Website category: university
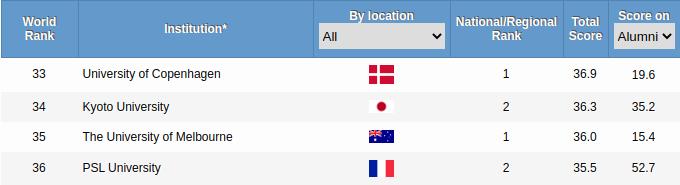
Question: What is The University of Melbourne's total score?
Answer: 36.0

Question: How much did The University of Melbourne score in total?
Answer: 36.0

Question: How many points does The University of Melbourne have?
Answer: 36.0

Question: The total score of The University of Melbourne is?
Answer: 36.0

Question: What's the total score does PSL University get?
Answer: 35.5

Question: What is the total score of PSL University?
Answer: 35.5

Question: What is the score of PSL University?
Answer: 35.5

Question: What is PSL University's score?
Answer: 35.5

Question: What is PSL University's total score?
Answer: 35.5

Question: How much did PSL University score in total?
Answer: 35.5

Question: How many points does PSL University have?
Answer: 35.5

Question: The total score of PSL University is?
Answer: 35.5

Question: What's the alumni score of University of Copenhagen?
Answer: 19.6

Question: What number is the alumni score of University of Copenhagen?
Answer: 19.6

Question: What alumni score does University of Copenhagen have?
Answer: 19.6

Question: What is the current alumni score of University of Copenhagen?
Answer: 19.6

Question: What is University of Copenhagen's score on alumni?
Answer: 19.6

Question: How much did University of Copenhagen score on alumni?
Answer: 19.6

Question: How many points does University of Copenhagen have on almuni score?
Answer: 19.6

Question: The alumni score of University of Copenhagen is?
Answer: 19.6

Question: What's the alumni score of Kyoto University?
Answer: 35.2

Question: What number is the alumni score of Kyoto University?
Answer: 35.2

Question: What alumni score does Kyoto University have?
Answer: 35.2

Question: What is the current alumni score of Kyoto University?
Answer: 35.2

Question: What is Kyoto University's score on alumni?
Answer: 35.2

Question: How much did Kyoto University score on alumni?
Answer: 35.2

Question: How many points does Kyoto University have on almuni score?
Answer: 35.2

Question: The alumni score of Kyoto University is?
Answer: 35.2

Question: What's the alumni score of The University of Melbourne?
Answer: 15.4

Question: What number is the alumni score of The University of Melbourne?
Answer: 15.4

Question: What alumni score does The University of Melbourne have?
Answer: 15.4

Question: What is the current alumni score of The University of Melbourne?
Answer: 15.4

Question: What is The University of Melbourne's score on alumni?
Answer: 15.4

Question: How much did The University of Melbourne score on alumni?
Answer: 15.4

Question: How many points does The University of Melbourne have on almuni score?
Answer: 15.4

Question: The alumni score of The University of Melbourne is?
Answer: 15.4

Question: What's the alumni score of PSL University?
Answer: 52.7

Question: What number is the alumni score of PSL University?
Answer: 52.7

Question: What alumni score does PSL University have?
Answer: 52.7

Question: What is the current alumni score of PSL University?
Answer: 52.7

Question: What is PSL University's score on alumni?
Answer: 52.7

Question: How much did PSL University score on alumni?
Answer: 52.7

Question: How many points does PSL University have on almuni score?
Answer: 52.7

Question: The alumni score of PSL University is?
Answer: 52.7

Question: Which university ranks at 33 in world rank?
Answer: University of Copenhagen

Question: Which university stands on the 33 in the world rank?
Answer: University of Copenhagen

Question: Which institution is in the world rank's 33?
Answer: University of Copenhagen

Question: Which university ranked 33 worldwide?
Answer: University of Copenhagen

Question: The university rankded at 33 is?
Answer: University of Copenhagen

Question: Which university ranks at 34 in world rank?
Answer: Kyoto University

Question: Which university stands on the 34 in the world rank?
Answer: Kyoto University

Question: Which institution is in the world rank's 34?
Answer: Kyoto University

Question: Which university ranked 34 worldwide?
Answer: Kyoto University

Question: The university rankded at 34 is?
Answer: Kyoto University

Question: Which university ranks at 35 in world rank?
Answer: The University of Melbourne

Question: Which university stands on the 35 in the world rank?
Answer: The University of Melbourne

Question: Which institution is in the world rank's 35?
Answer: The University of Melbourne

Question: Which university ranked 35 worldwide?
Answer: The University of Melbourne

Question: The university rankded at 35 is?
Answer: The University of Melbourne

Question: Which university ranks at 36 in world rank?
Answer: PSL University

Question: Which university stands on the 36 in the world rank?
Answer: PSL University

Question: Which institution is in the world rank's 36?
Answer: PSL University

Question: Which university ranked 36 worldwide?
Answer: PSL University

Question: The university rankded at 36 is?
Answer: PSL University